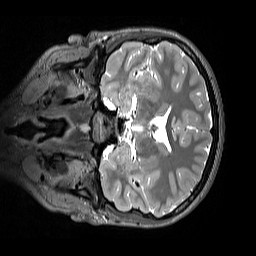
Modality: T2w
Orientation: coronal
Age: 10
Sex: female
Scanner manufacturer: siemens
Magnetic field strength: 3 T
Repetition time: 3.2 s
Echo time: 0.408 s